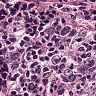
Metastatic tissue present: no